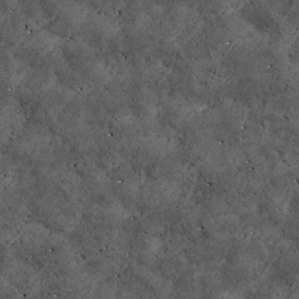
Label: non_frost